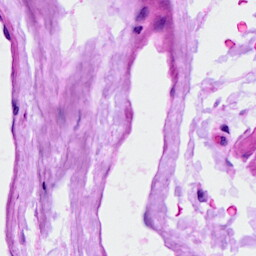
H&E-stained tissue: Ovarian